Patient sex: F
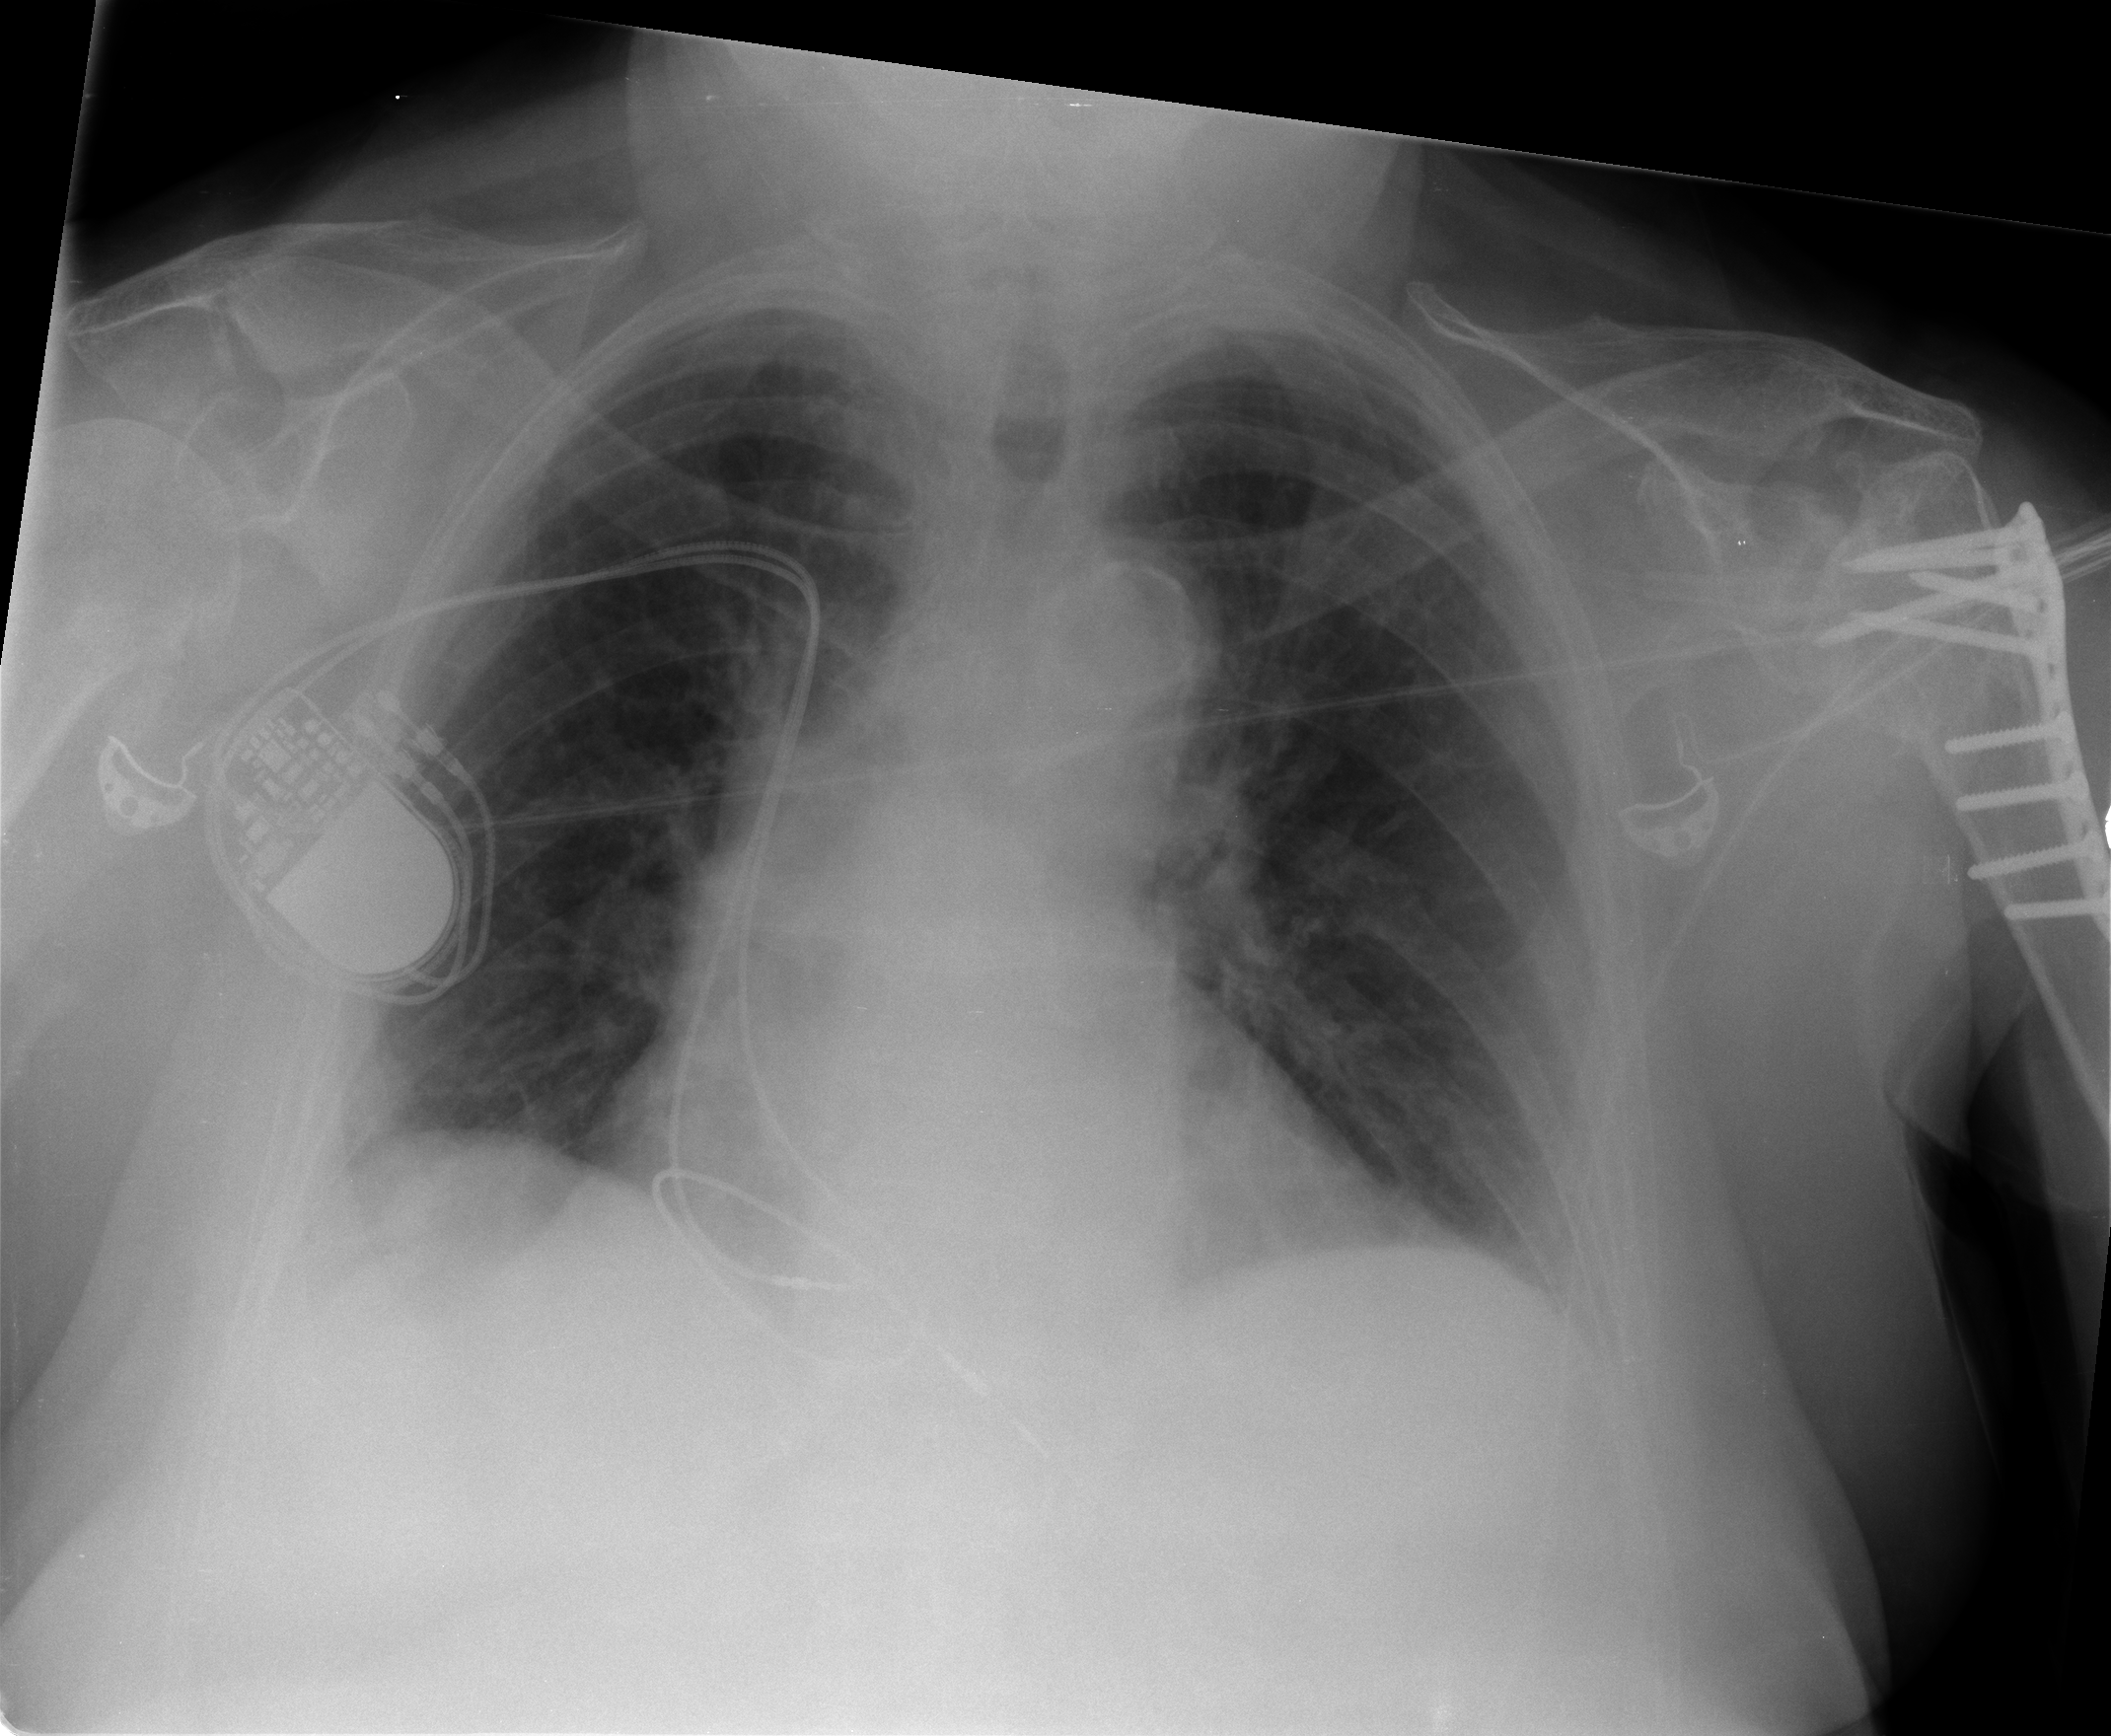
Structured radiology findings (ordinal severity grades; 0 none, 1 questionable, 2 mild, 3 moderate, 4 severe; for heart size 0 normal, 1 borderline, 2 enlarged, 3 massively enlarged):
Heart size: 0
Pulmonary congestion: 1
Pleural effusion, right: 0
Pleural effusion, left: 0
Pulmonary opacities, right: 0
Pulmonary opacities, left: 0
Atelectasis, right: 0
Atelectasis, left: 0